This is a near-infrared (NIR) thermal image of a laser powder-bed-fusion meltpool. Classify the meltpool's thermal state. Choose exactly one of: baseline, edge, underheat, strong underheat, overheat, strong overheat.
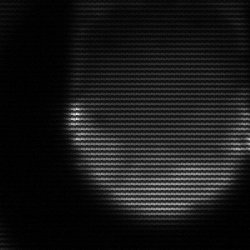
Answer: edge